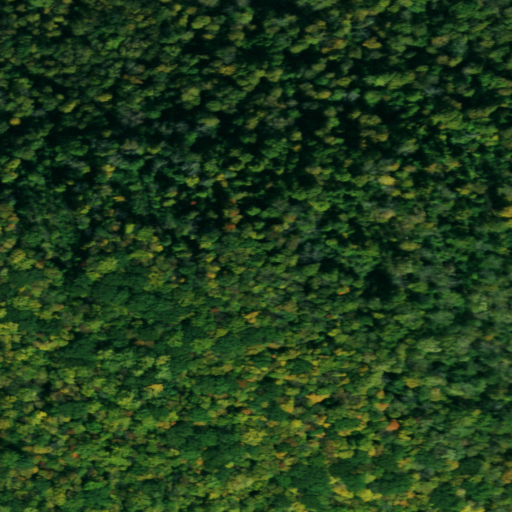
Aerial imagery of mountain in New York named Mount Seneca containing deciduous forest and mixed forest